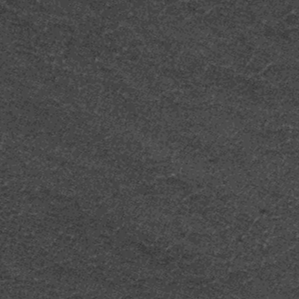
Label: frost